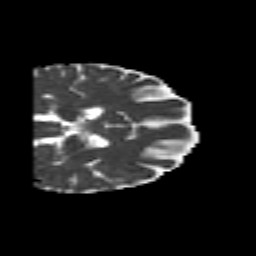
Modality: MD
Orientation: coronal
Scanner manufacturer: siemens
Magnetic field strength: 3 T
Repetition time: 6.8 s
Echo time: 0.093 s